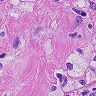
Metastatic tissue present: yes